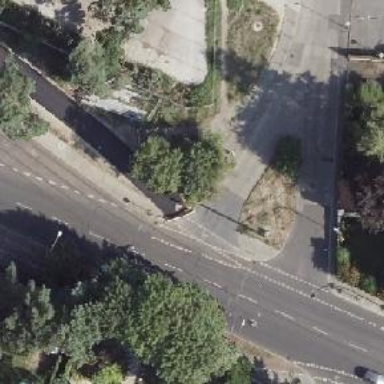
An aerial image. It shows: Unmarked crossing on the road.